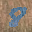
Label: 8